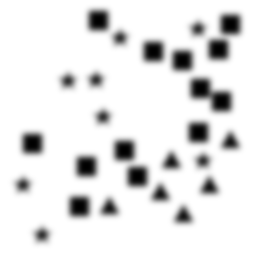
Squares: 13
Triangles: 6
Stars: 8
Total shapes: 27